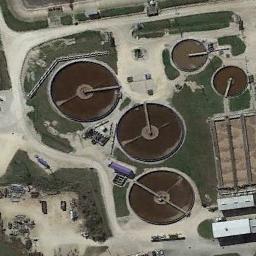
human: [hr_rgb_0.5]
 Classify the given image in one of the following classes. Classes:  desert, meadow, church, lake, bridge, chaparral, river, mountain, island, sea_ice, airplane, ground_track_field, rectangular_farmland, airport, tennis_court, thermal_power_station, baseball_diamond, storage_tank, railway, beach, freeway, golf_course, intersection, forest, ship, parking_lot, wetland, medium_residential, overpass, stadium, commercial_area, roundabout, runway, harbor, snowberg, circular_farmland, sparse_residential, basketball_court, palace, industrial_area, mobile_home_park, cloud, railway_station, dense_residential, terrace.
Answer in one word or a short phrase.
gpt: storage_tank